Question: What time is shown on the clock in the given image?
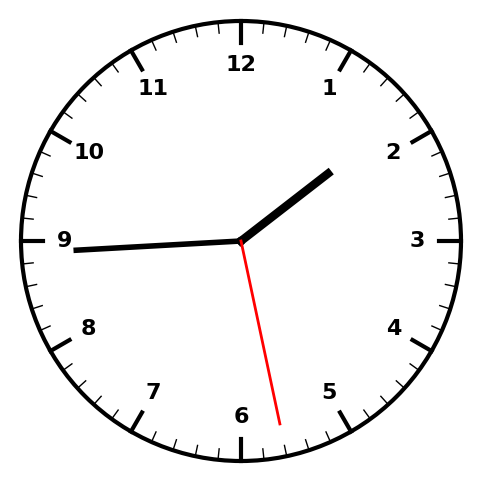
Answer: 01:44:28